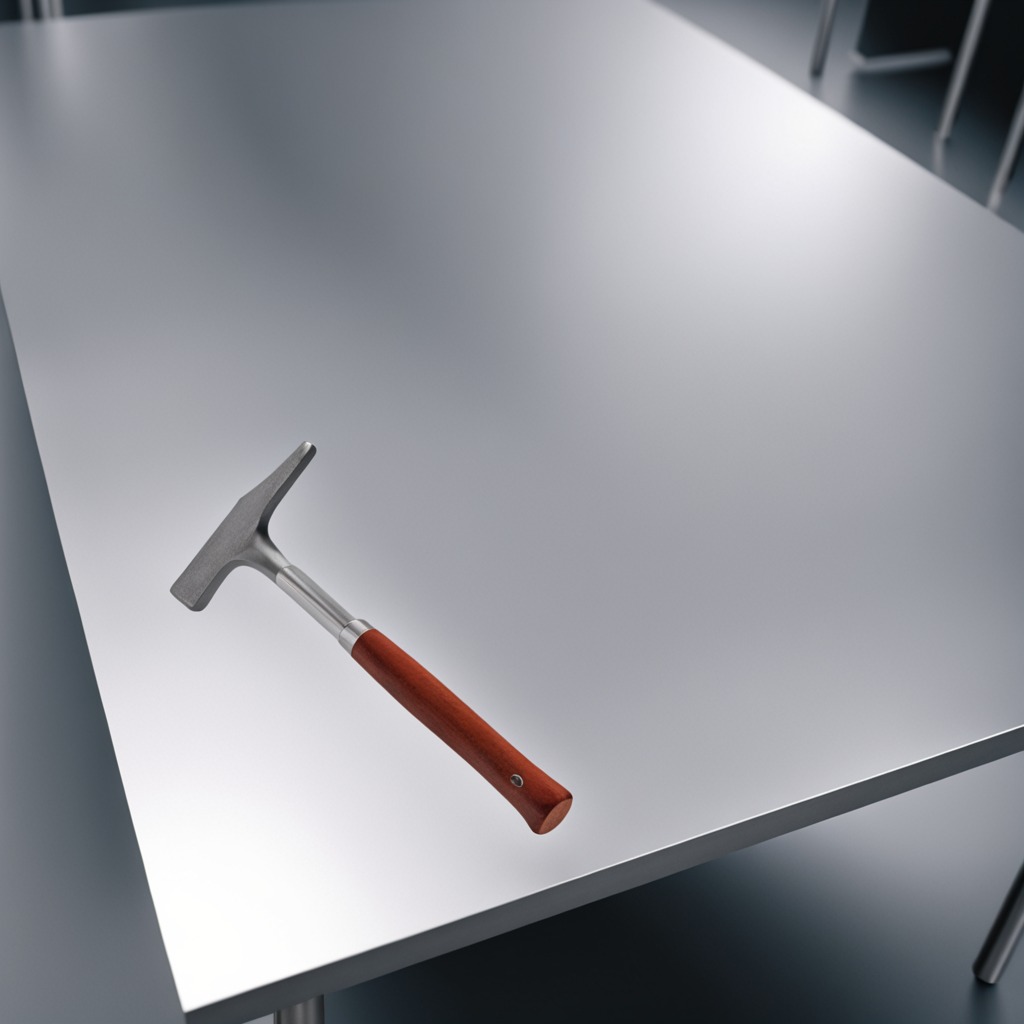
A hammer lies on the stainless steel table in a high-end prototyping lab.